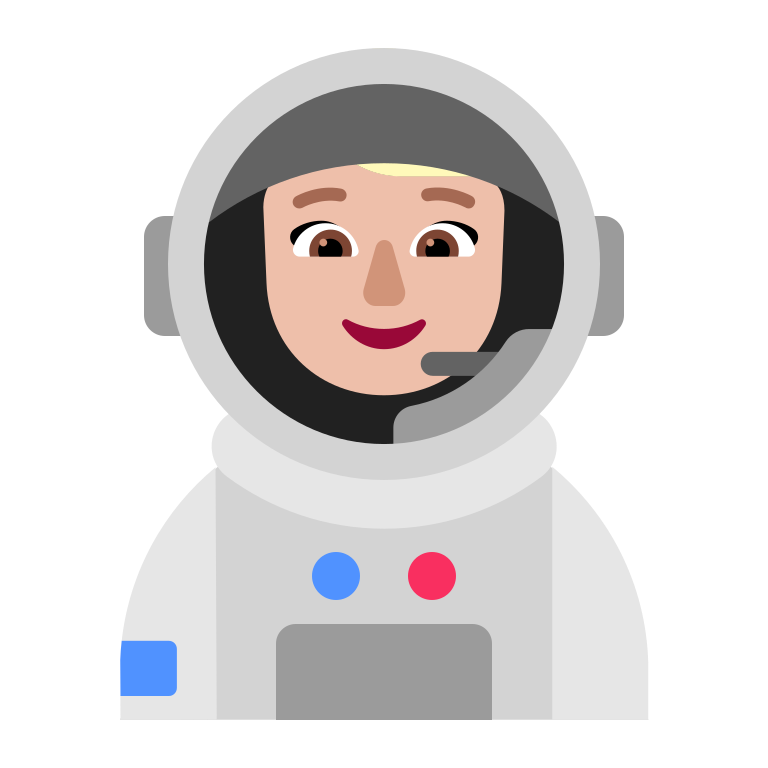
woman astronaut flat  light